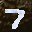
Label: 7